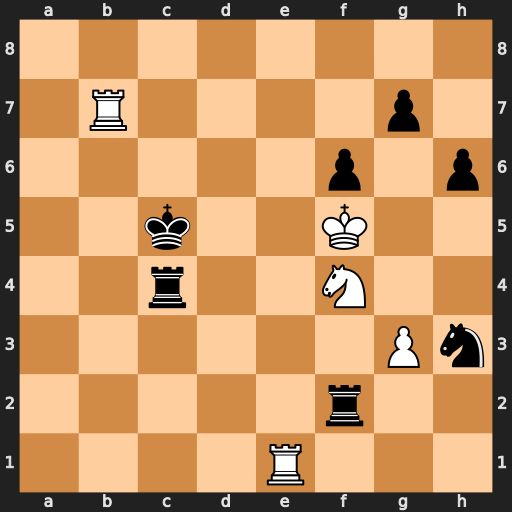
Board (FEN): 8/1R4p1/5p1p/2k2K2/2r2N2/6Pn/5r2/4R3
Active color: w
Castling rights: -
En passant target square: -
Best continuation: Rc7+ Kb5 Rb1+ Rb4 Rb7+